Interaction volume radius: 5 \u00c5
Interaction volume height: 25 \u00c5
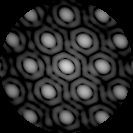
Disorder parameter: 0.06846